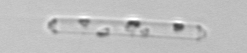
Label: Cerataulina_pelagica